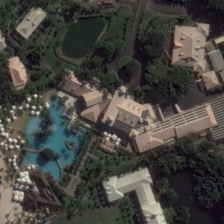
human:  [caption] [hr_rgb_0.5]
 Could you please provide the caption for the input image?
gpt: the swimming pool is surrounded by lush trees,on the side of the beach .

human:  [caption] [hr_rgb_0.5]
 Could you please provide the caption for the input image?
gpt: many grey brown buildings are near the swimming pool .

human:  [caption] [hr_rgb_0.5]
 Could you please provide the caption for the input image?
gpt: blue swimming pool dark green pond and green trees .

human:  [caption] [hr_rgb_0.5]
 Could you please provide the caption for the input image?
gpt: a villa with swimming pools and ponds .

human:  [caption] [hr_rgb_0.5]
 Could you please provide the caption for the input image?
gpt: the swimming pool is surrounded by lush trees,on the side of the beach .